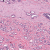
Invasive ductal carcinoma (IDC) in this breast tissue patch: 1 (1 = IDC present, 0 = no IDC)